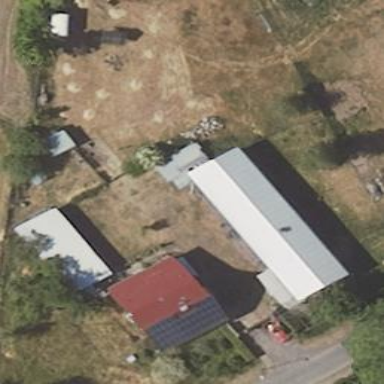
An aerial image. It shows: Shed building.